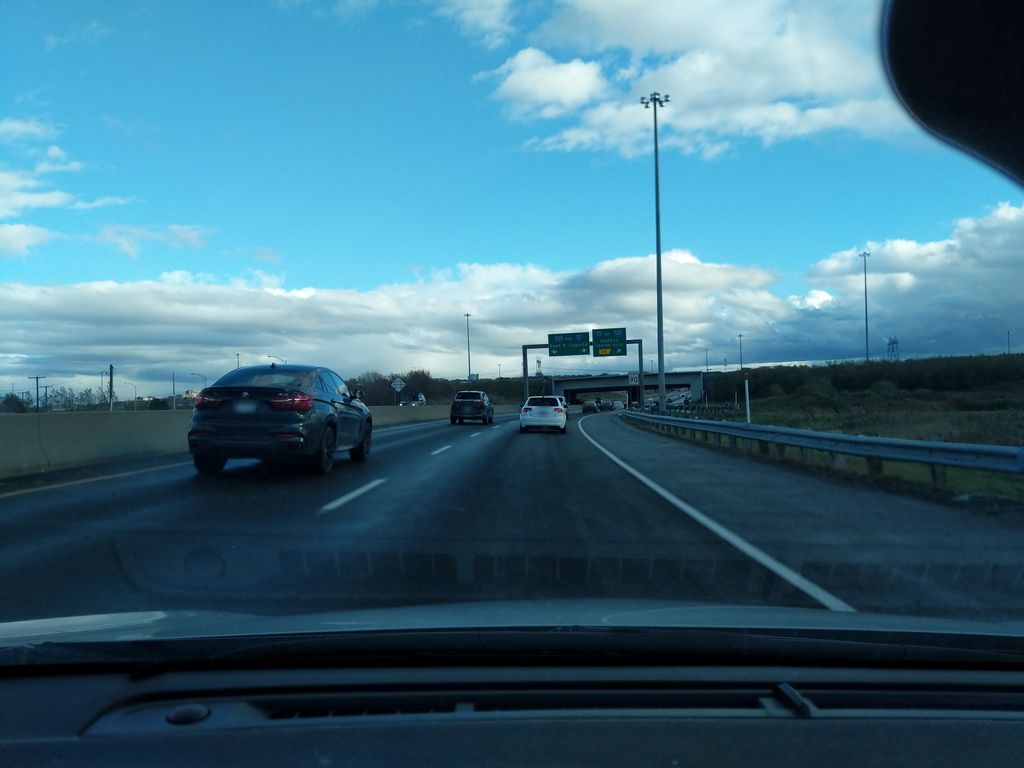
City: quebec_city